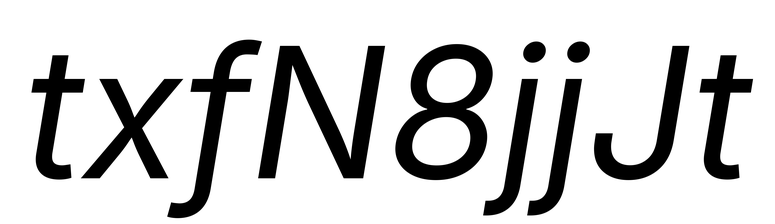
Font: Inter-Italic_Italic